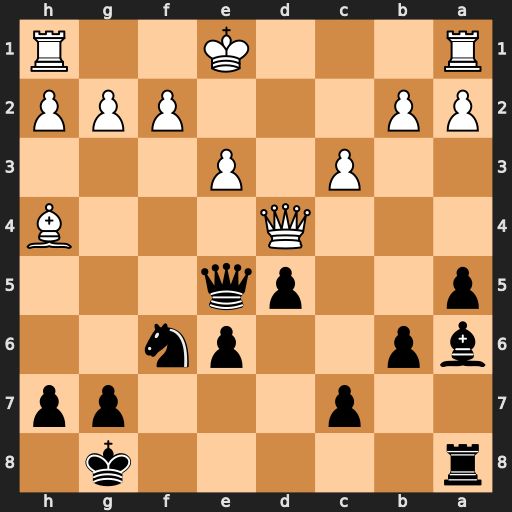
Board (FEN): r5k1/2p3pp/bp2pn2/p2pq3/3Q3B/2P1P3/PP3PPP/R3K2R
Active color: b
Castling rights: KQ
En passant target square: -
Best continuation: Qh5 f3 e5 Qa4 b5 Qc2 Qxh4+